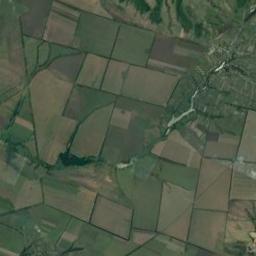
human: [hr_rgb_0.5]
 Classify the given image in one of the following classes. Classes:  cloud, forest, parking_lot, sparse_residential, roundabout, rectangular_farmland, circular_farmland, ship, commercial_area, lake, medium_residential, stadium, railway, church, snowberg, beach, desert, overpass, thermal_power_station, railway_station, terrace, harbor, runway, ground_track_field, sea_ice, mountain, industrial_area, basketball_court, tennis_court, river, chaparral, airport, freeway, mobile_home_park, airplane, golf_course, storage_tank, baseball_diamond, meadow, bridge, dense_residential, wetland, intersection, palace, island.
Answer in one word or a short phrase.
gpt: rectangular_farmland